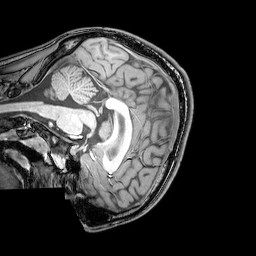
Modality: T1w
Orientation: sagittal
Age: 22
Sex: male
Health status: healthy
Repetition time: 0.081 s
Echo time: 0.037 s